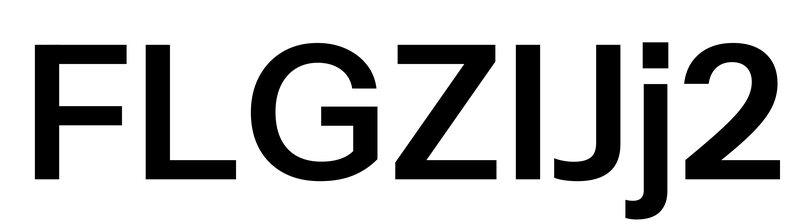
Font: InstrumentSans_SemiBold